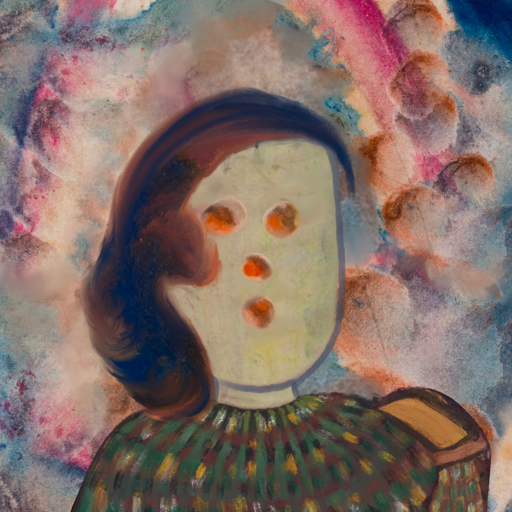
Background: Rupkatha, Head And Neck Front: Hill_Girl, Face Front: Rupkatha, Bust: After_Raid, Hair Front: Mother_And_Son_Son, Head Accessory: Blank, Second Necklace: Blank, Necklace: Blank, Baby: Blank